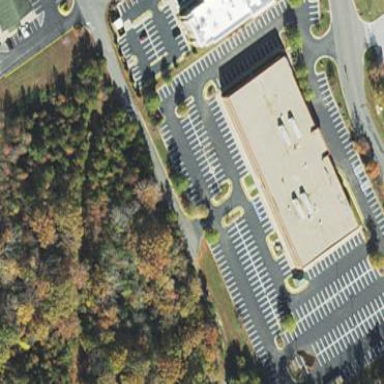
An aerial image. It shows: Road serving as parking aisle.